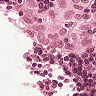
Metastatic tissue present: yes